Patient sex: F
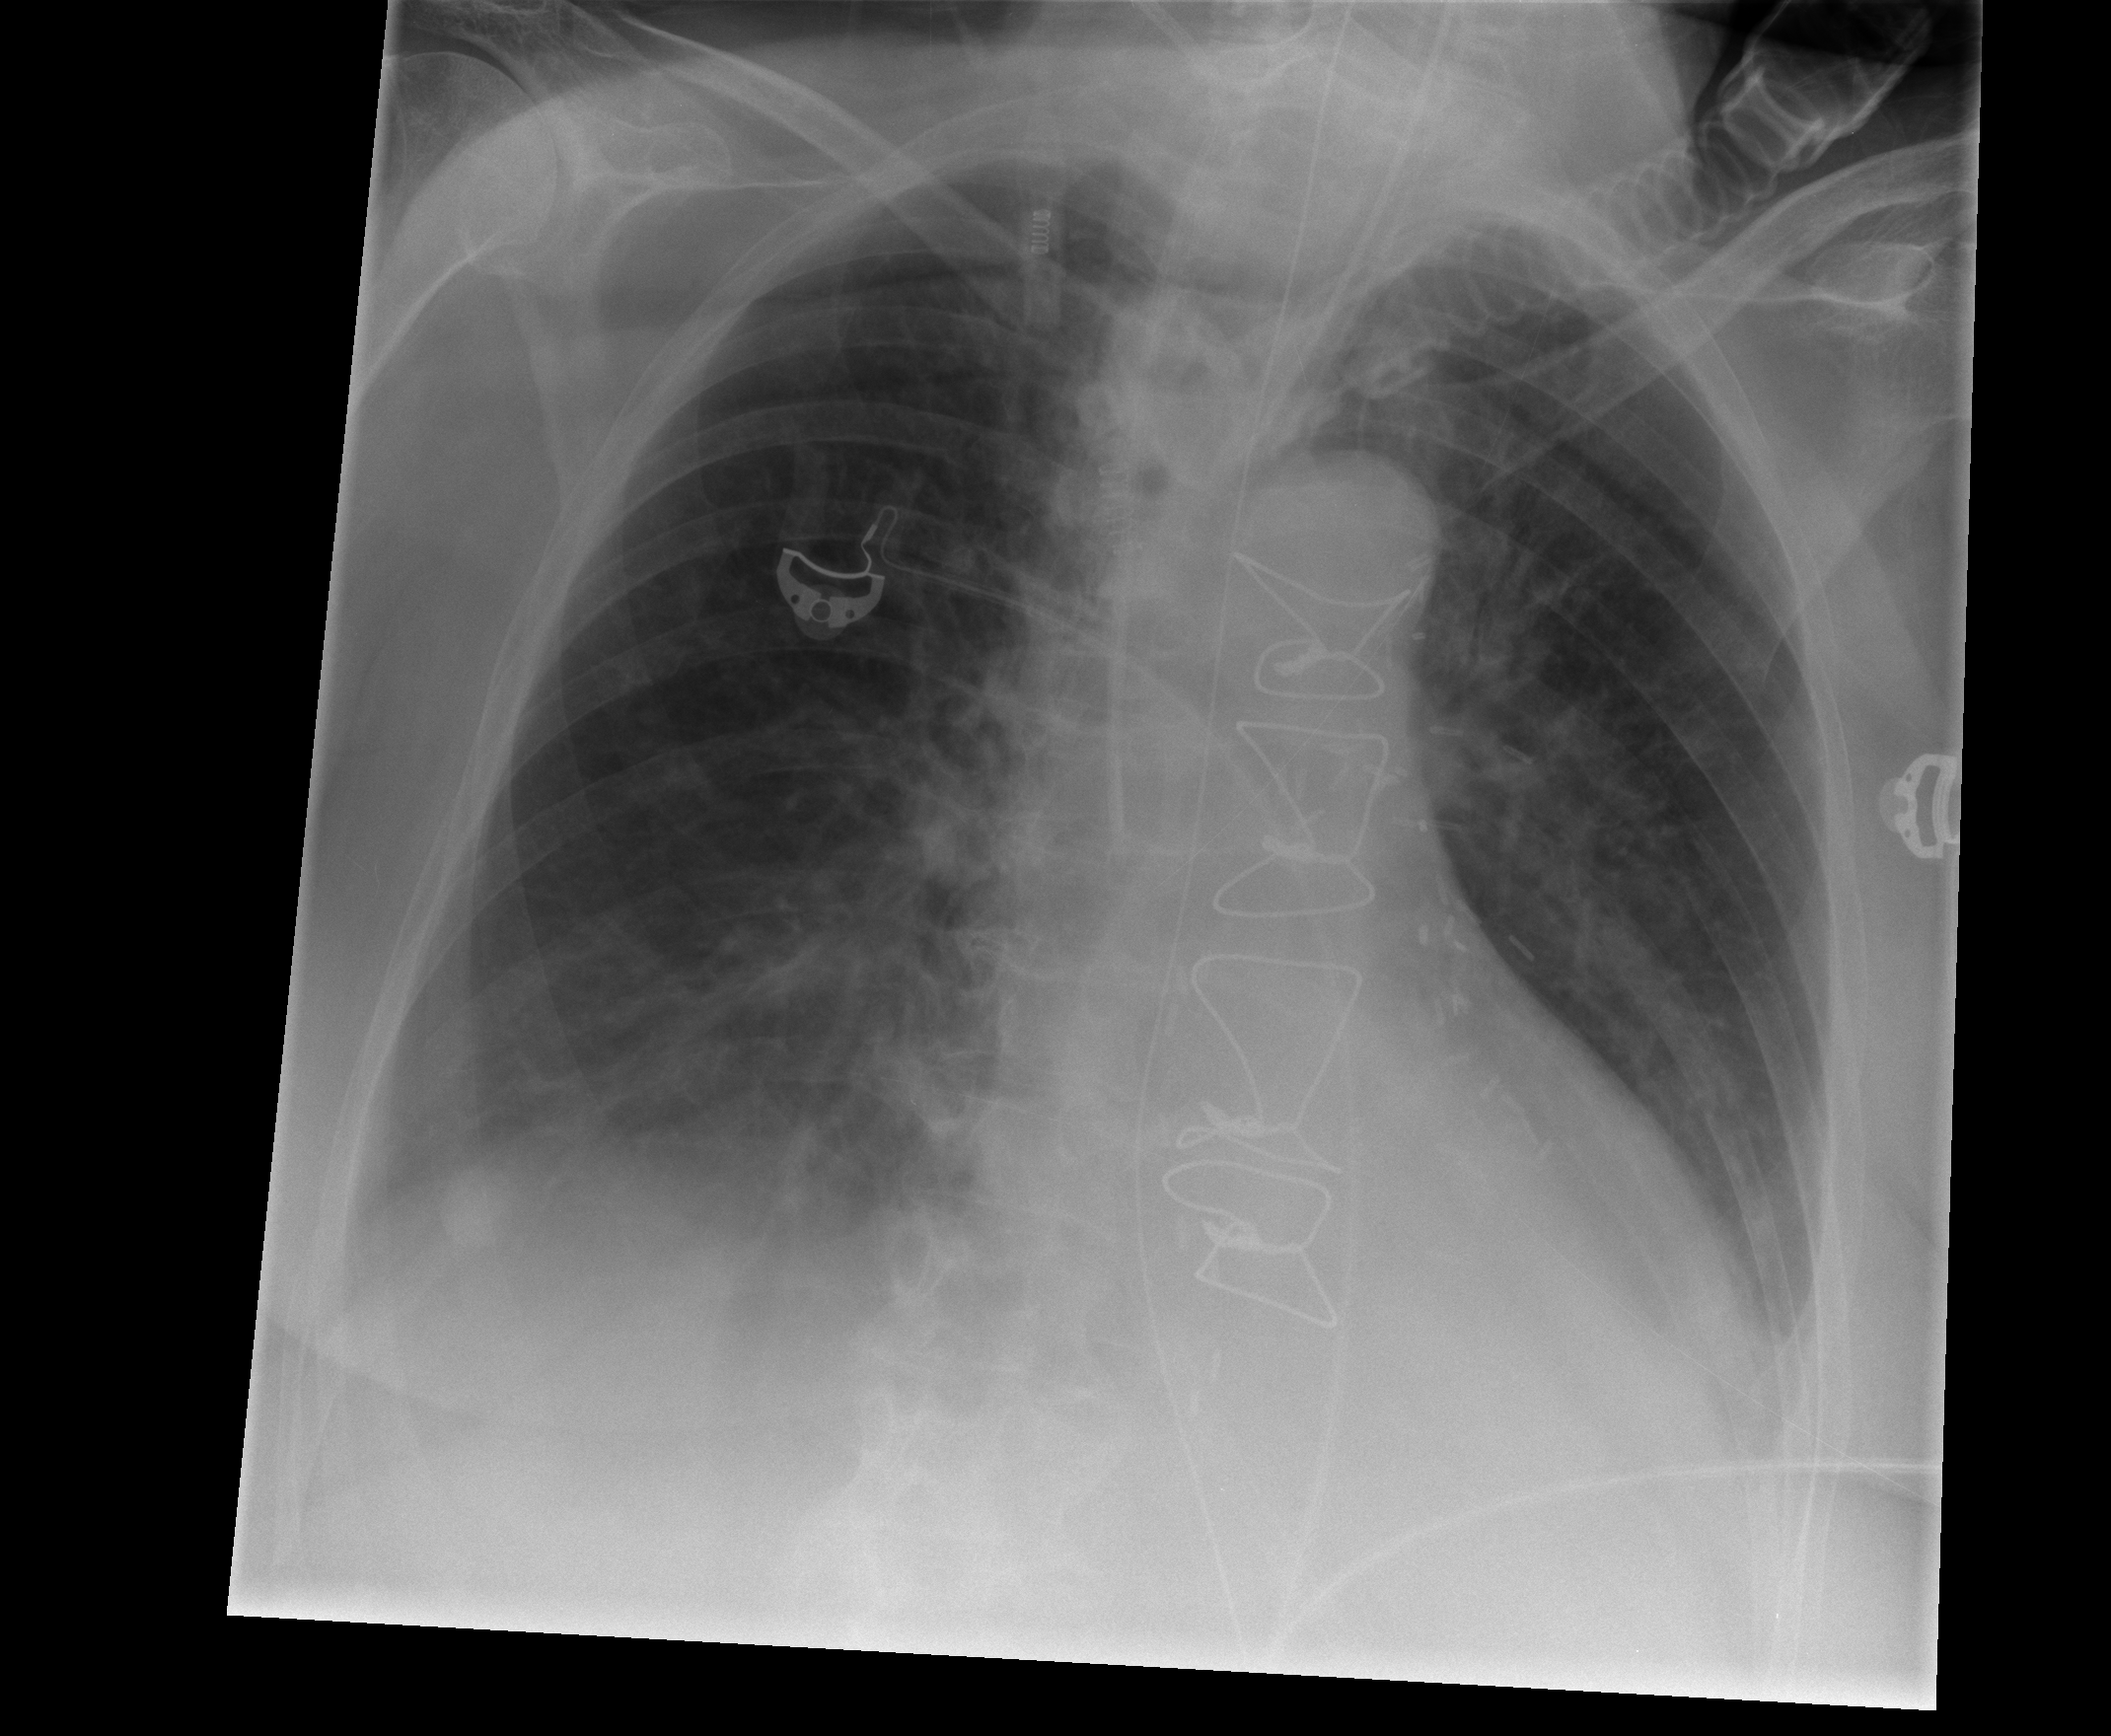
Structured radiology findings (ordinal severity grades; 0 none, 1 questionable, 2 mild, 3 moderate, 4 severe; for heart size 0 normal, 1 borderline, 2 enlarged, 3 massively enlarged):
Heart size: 2
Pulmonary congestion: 2
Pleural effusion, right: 2
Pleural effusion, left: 1
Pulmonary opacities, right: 2
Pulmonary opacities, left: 0
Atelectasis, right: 2
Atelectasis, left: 1